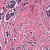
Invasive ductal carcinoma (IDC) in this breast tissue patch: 1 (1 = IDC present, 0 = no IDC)